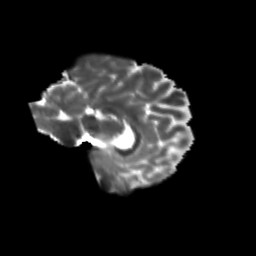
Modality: T2w
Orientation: sagittal
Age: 12
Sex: female
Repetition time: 9.5 s
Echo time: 0.089 s